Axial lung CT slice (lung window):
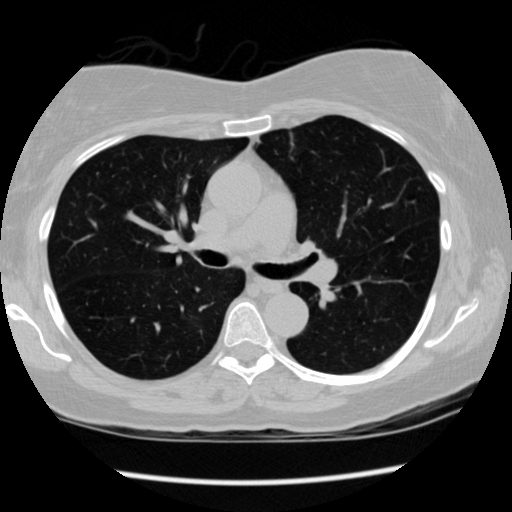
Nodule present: no